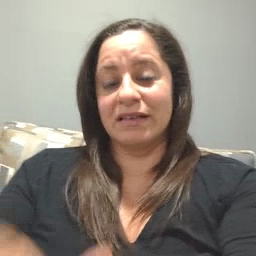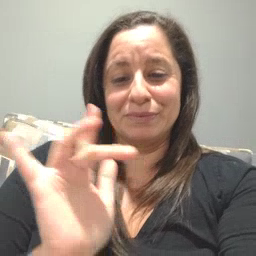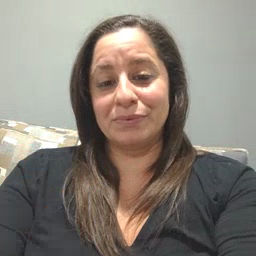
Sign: yucky